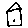
Label: house